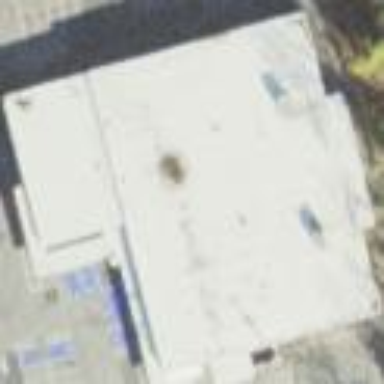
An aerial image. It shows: Building that houses fitness center specializing in roller skating.